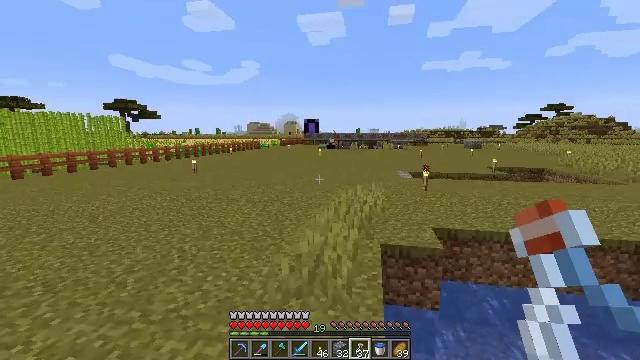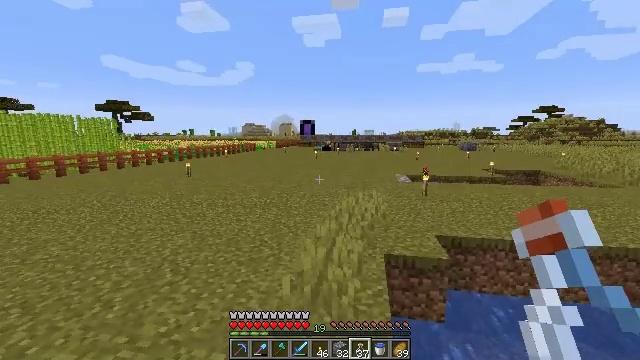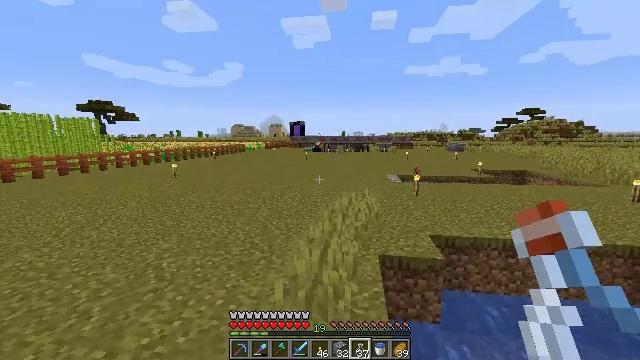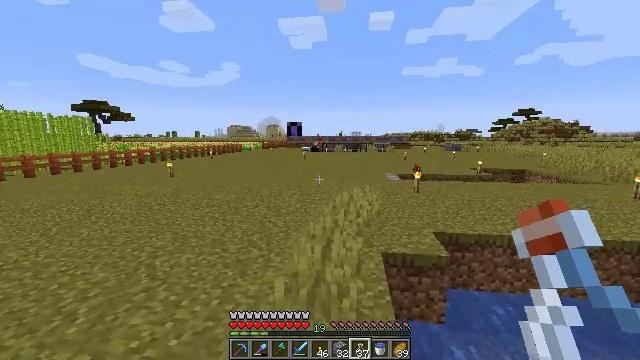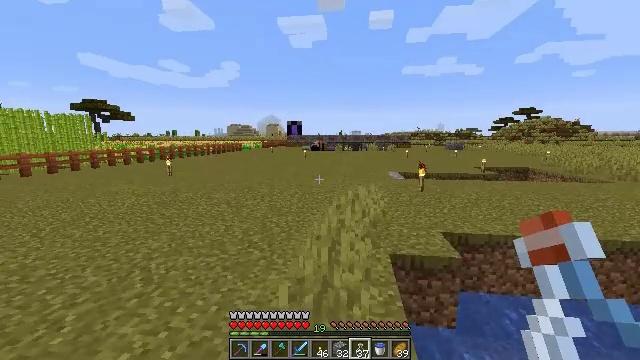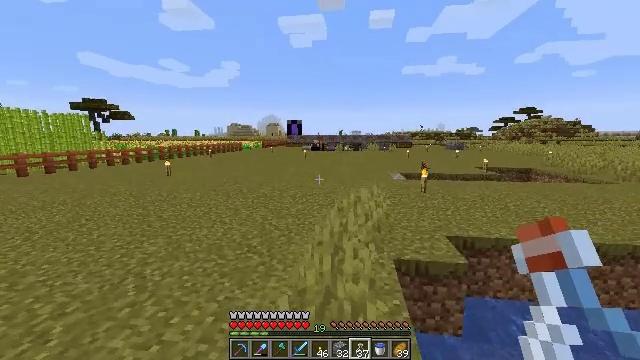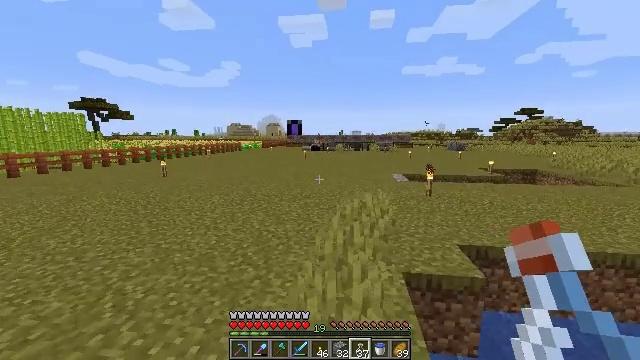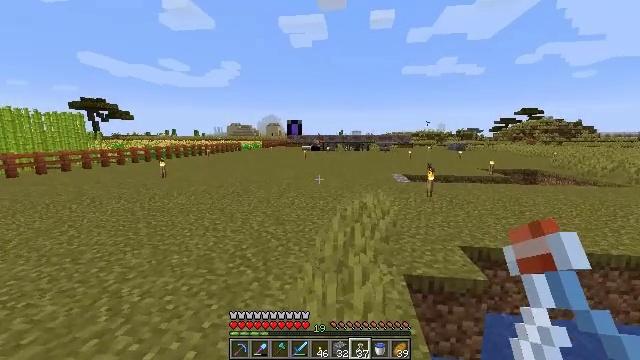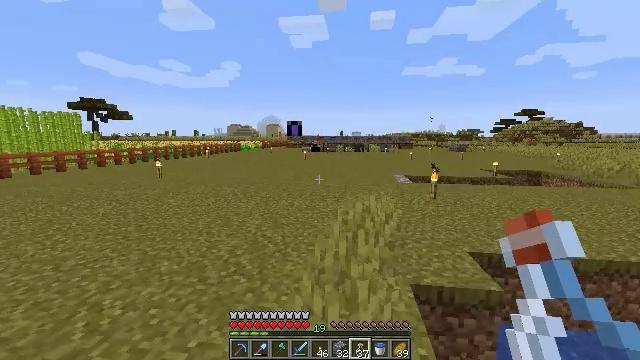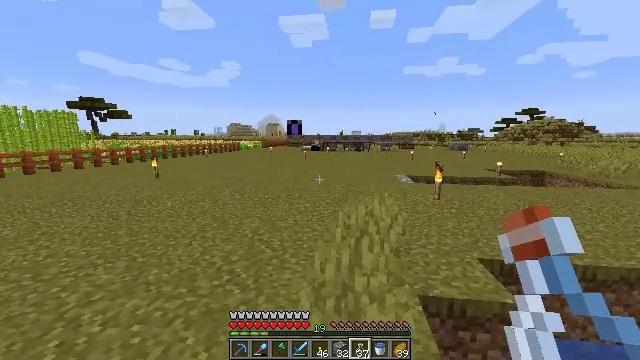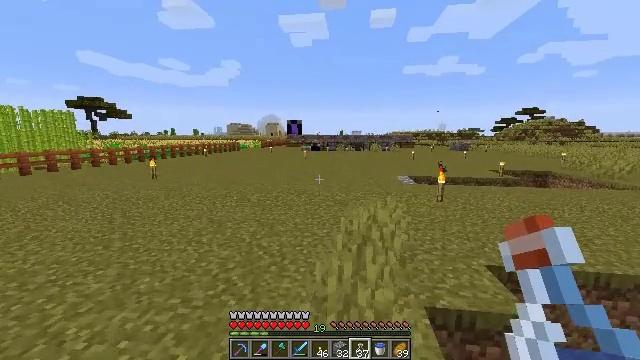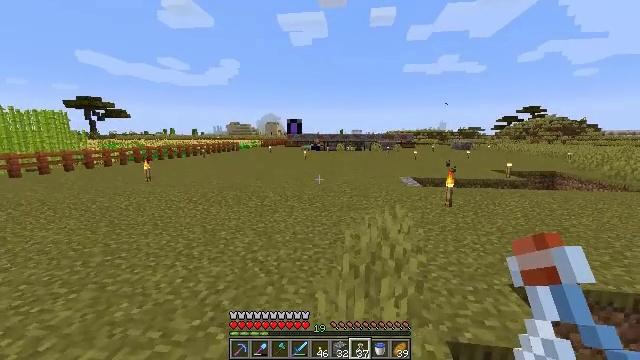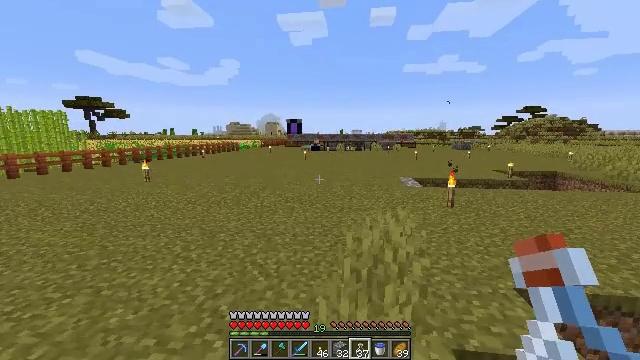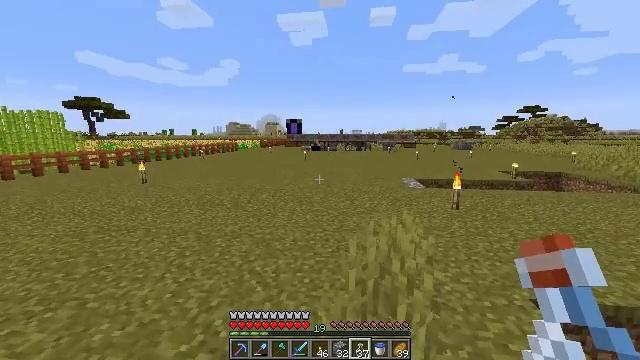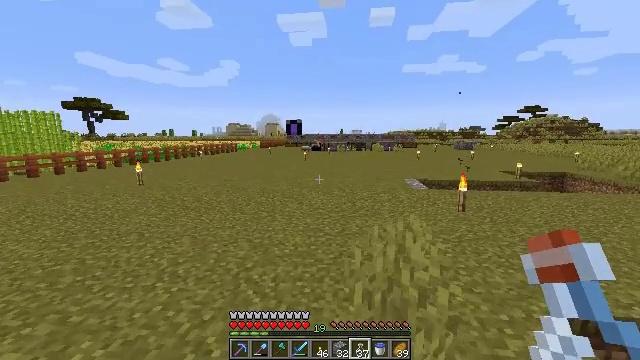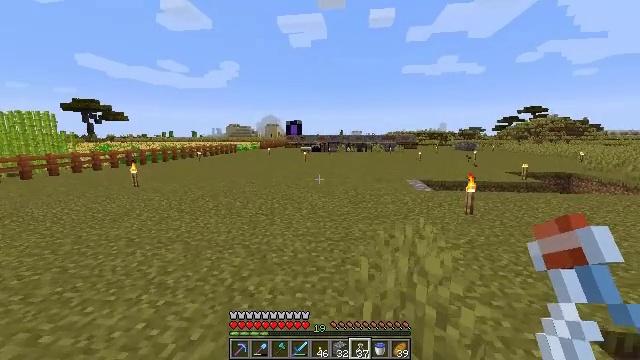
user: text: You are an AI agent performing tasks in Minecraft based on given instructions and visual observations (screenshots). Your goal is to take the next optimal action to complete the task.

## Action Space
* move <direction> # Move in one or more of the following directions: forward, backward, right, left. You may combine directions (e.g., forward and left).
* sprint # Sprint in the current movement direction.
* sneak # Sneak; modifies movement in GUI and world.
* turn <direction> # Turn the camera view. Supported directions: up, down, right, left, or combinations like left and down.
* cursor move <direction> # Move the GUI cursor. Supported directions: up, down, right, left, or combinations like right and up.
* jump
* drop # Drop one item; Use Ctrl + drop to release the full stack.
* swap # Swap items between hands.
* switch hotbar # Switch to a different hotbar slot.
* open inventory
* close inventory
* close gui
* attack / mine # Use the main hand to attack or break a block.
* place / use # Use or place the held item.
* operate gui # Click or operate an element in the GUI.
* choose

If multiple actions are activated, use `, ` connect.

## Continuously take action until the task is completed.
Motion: motion action
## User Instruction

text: Drop a glass bottle.
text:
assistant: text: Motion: move forward, turn right
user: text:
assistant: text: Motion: move forward, turn right
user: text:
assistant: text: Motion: move forward
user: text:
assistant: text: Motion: move forward
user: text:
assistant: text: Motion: move forward
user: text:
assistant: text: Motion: move forward
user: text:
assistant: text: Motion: move forward
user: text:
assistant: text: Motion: move forward
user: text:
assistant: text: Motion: move forward
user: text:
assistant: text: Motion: move forward
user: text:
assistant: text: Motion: move forward
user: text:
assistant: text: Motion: move forward
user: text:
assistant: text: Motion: move forward
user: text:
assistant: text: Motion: move forward
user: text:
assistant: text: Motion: move forward, sprint
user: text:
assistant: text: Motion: move forward, sprint
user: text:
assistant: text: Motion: move forward, sprint
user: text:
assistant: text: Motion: move forward, sprint
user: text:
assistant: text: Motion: move forward, sprint
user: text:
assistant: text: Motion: move forward, sprint
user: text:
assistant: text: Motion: move forward, sprint
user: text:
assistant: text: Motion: move forward, sprint
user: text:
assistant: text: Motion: move forward, sprint
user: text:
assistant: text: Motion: move forward, sprint
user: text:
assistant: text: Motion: move forward, sprint
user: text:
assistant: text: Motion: move forward, sprint
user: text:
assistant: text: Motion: move forward, sprint, turn right
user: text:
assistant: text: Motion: move forward, sprint, turn right
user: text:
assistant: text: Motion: move forward, sprint, turn right
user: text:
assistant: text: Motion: move forward, sprint, jump